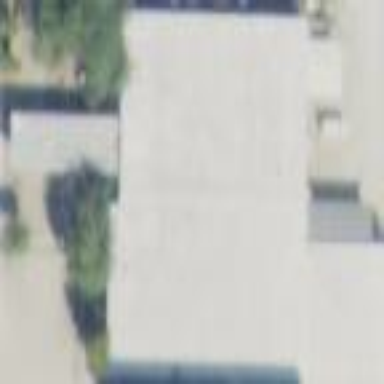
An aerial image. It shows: Police building.